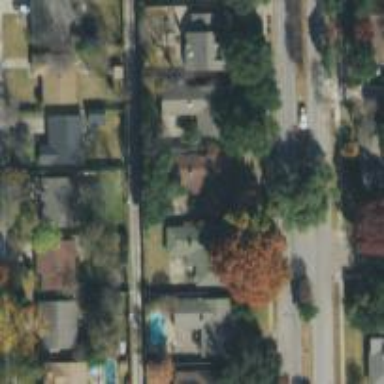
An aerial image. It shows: Alley classified as service road.